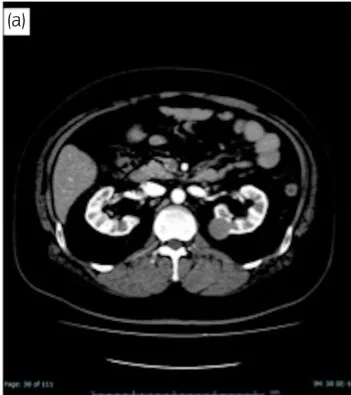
Abdominal dynamic CT. A well-defined mass with a diameter of 27 mm was seen on the medial dorsal side of the left kidney with a weak contrast effect in the early phase.
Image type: radiology (ct)